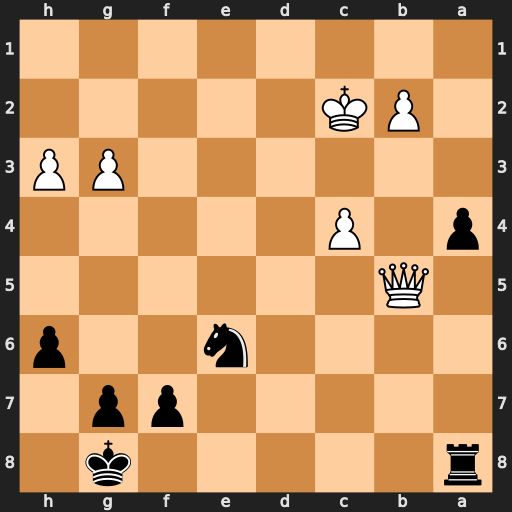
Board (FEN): r5k1/5pp1/4n2p/1Q6/p1P5/6PP/1PK5/8
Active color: b
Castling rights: -
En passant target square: -
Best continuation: Nd4+ Kd2 Nxb5